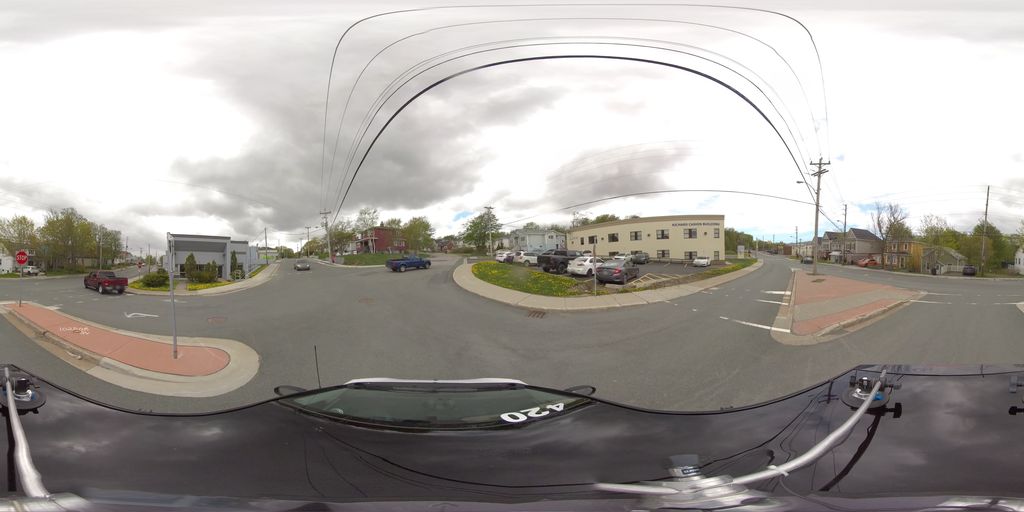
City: st_johns